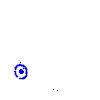
Particle: pion